Interaction volume radius: 10 \u00c5
Interaction volume height: 10 \u00c5
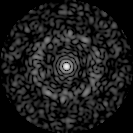
Disorder parameter: 0.8287